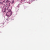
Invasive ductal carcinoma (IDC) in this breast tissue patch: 1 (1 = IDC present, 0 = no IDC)